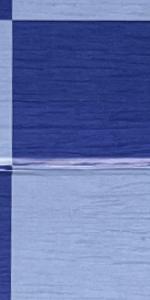
Label: Empty